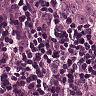
Metastatic tissue present: yes